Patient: sex F, age 35
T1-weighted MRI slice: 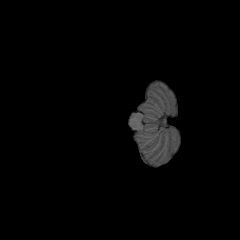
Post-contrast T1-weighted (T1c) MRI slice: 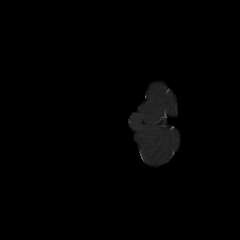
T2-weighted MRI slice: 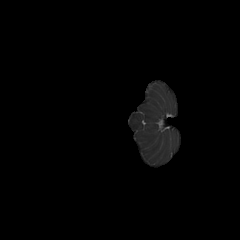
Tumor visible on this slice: no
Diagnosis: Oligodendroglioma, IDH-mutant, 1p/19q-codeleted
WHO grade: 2